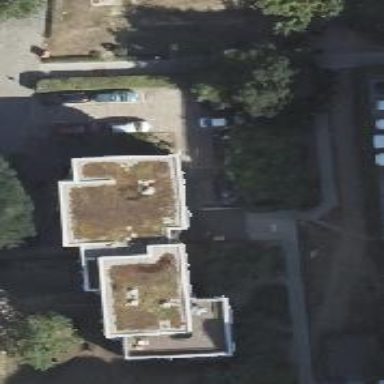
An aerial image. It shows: Building with apartments and flat roof.